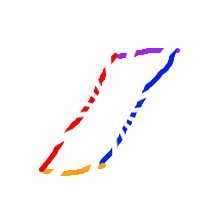
Shape: parallelogram